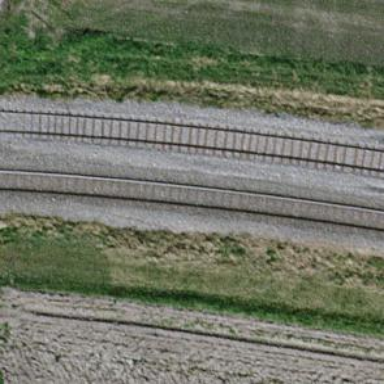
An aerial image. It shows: Rail spur service.